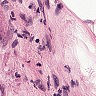
Metastatic tissue present: yes